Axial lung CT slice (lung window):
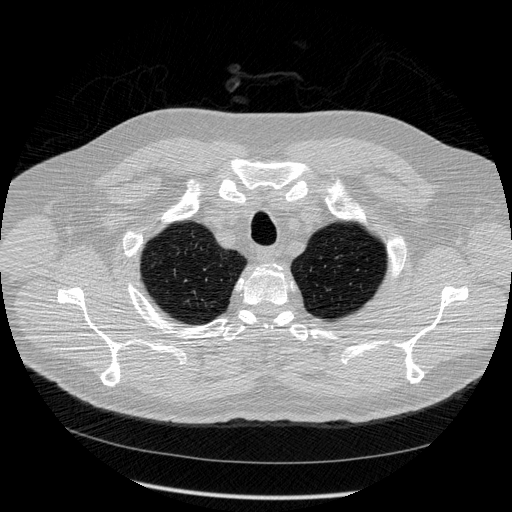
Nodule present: no